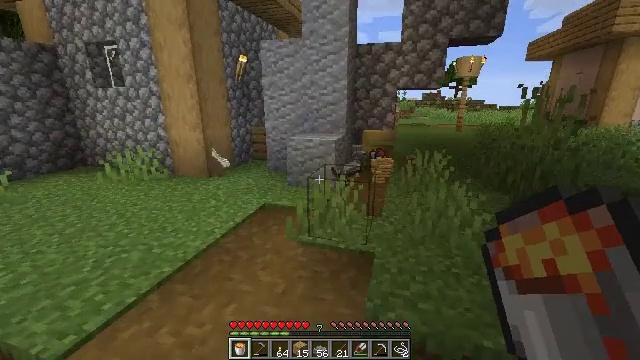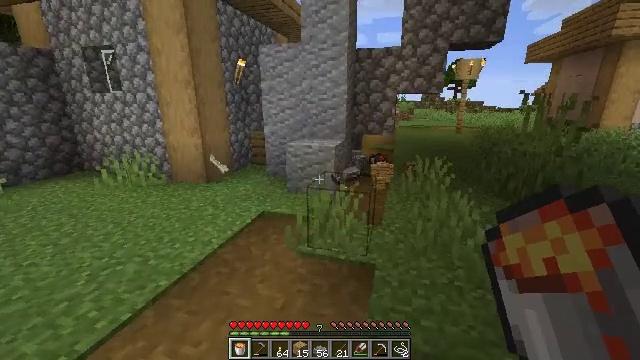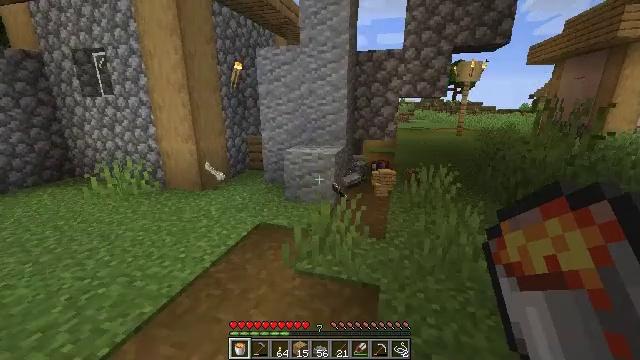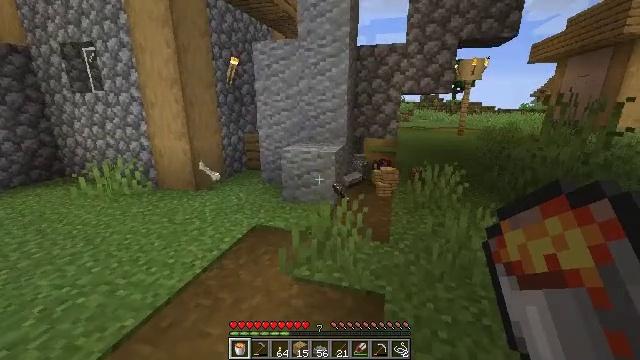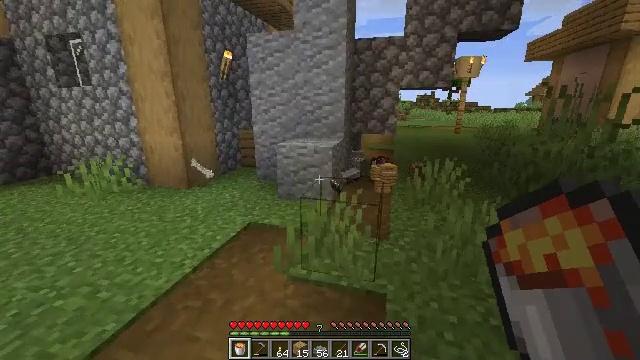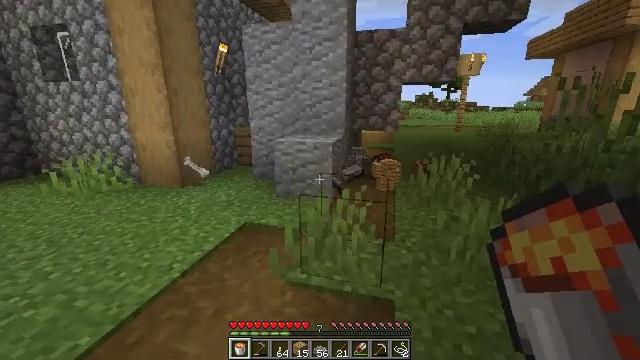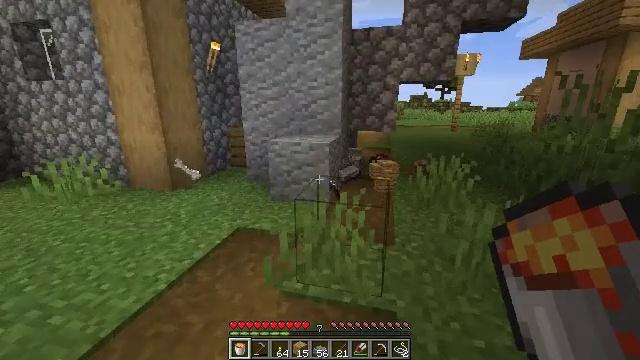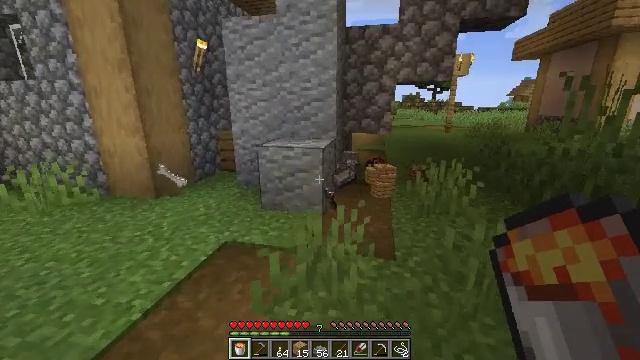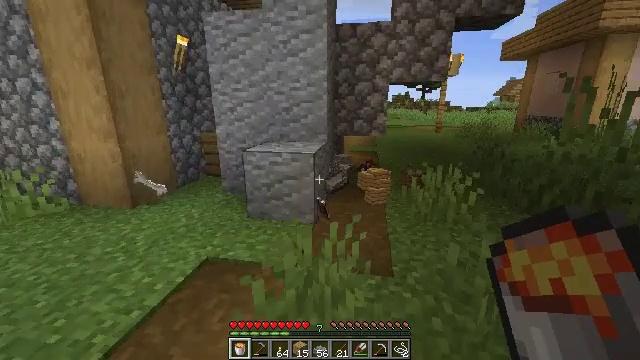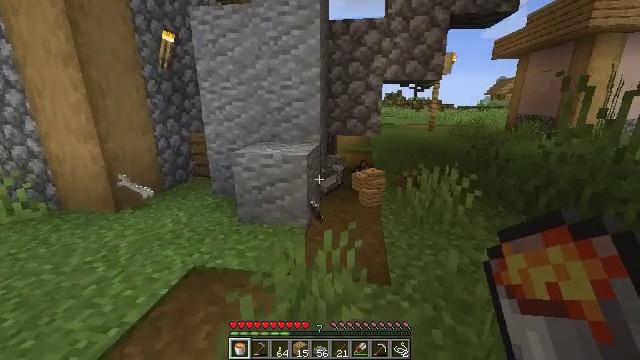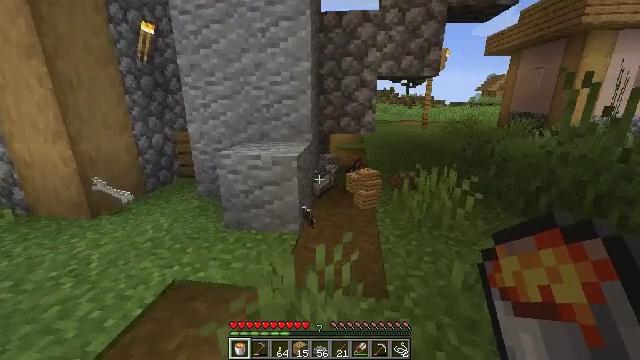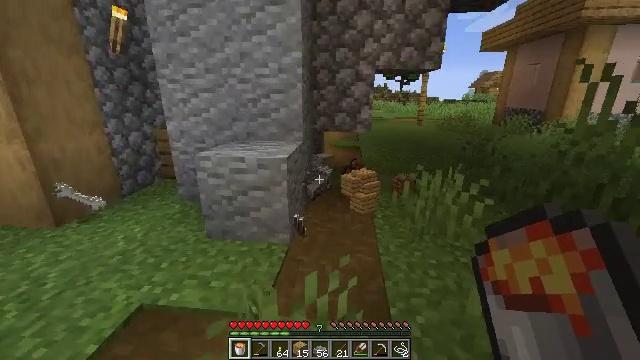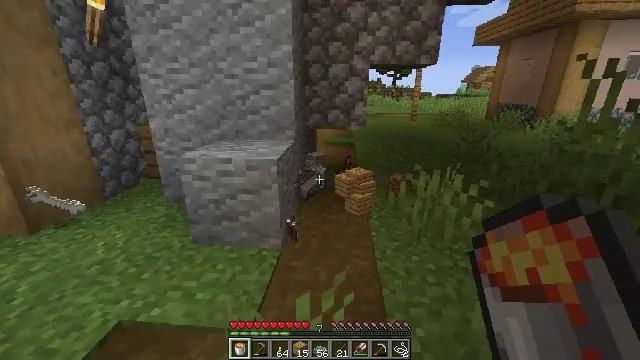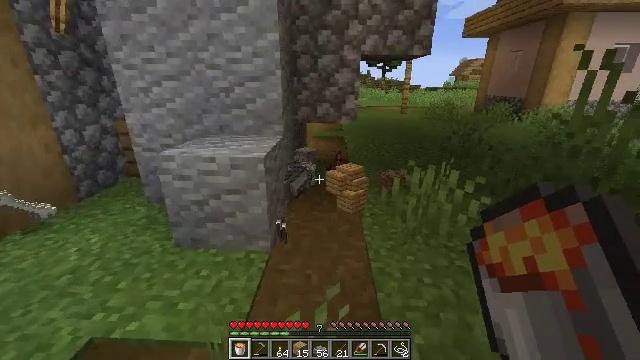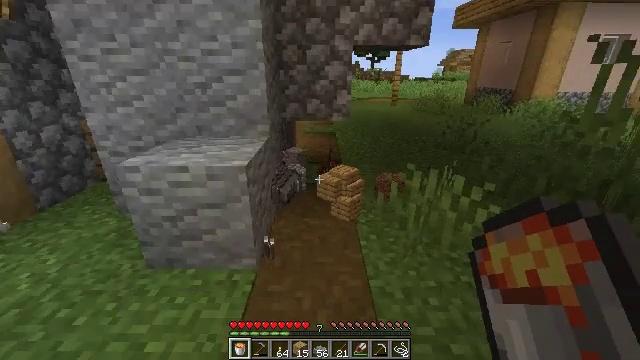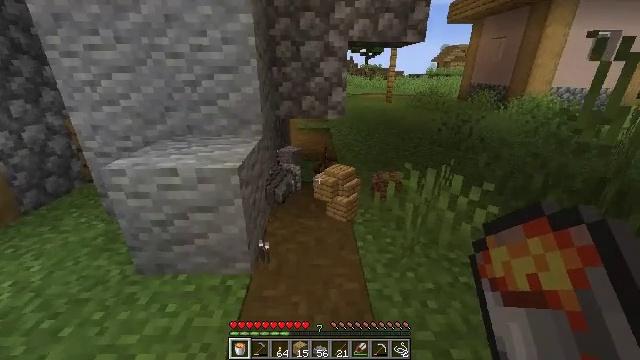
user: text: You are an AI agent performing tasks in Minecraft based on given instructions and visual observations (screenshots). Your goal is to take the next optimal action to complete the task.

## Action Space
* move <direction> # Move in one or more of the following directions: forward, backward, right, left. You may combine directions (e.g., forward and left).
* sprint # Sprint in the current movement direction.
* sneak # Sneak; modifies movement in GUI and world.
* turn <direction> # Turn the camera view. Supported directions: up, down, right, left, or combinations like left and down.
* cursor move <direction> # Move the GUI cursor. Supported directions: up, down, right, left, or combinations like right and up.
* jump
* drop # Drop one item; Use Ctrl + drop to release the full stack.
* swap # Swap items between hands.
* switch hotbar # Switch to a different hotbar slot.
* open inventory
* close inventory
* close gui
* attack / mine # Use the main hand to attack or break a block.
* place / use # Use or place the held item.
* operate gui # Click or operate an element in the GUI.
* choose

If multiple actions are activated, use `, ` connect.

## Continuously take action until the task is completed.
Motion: motion action
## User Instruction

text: Collect the bell.
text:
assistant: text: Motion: move forward, jump
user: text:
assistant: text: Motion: move forward
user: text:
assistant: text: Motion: move forward
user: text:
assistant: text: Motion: move forward
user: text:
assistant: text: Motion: move forward
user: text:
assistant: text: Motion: move forward, turn right
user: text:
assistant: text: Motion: move forward, turn right
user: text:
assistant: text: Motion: move forward, turn right
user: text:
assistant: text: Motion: move forward, turn right
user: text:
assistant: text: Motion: move forward, turn right
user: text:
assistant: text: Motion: move forward, turn right
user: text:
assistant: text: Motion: move forward, turn right and down
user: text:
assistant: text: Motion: move forward, turn right and down
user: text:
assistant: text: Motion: move forward, turn right and down
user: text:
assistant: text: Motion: move forward, turn right
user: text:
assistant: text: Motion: move forward, turn right and down
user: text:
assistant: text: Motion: move forward, turn right
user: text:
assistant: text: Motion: move forward, turn down
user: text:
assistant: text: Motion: move forward, turn down
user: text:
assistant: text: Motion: move forward, turn down
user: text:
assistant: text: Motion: move forward, turn left and down
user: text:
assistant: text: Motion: move forward, turn left and down
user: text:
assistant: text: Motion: move forward, turn left and down
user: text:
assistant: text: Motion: move forward, turn left and down
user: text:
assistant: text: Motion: move forward, turn left and down
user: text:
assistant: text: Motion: move forward, turn left and down
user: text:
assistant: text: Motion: move forward, turn left and down
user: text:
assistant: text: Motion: turn left and down
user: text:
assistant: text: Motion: turn left and down
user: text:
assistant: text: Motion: turn left and down